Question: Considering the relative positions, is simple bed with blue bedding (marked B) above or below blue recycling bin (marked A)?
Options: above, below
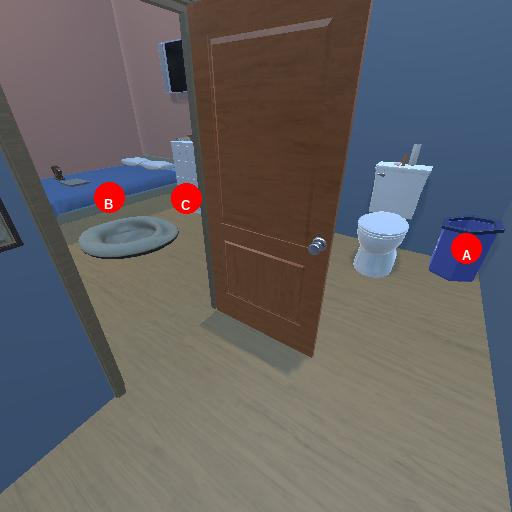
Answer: above